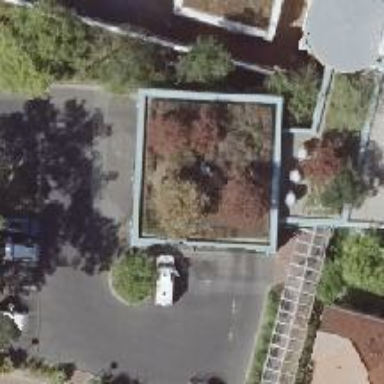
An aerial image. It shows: Entrance designated for emergency ward.